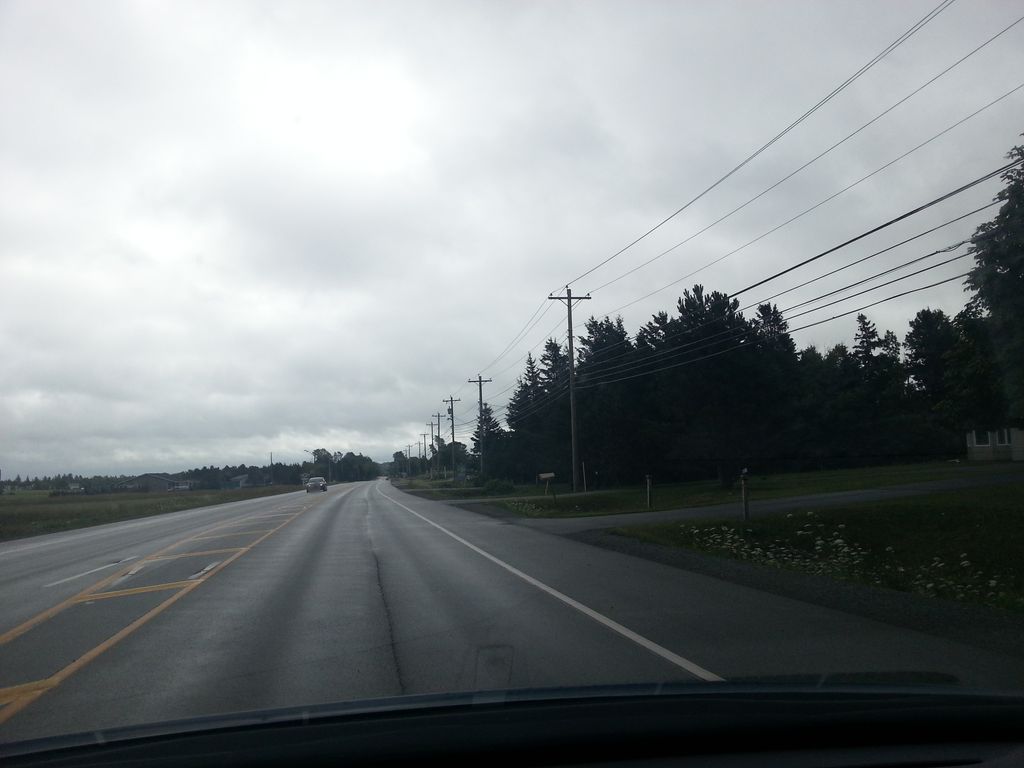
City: charlottetown